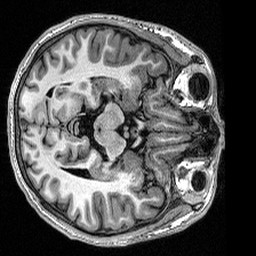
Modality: T1w
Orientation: axial
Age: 23
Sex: male
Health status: healthy
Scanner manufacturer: siemens
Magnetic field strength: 1.5 T
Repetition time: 2.73 s
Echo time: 0.00357 s